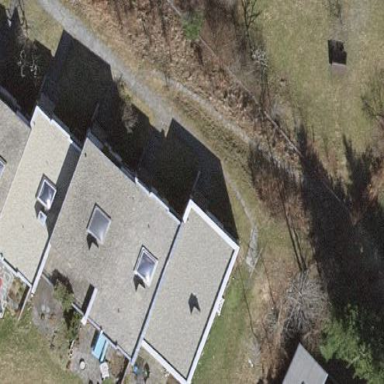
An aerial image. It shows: Semidetached house with flat roof.